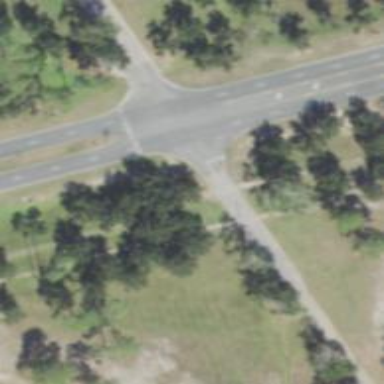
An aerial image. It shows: Marked crossing on footway.